Question: This is just homework currently, but I am having trouble writing a SELECT statement for this question:
> Produce a result set showing department name, department description,
employee first name, and employee last name for ALL departments,
including those for whom no employee has been assigned. Sort by
department name.
I believe I have the SELECT, FROM, WHERE, and ORDER BY down, but the NOT EXISTS is where I am struggling.
Here is the table:

'''
SELECT deptName, deptDesc, empFirstName, empLastName
FROM department, employee
WHERE department.deptID=employee.deptID
AND NOT EXISTS (
SELECT deptName, deptDesc
FROM
ORDER BY deptName ;
'''
At this point I am just trying to include those for whom no employee has been assigned.
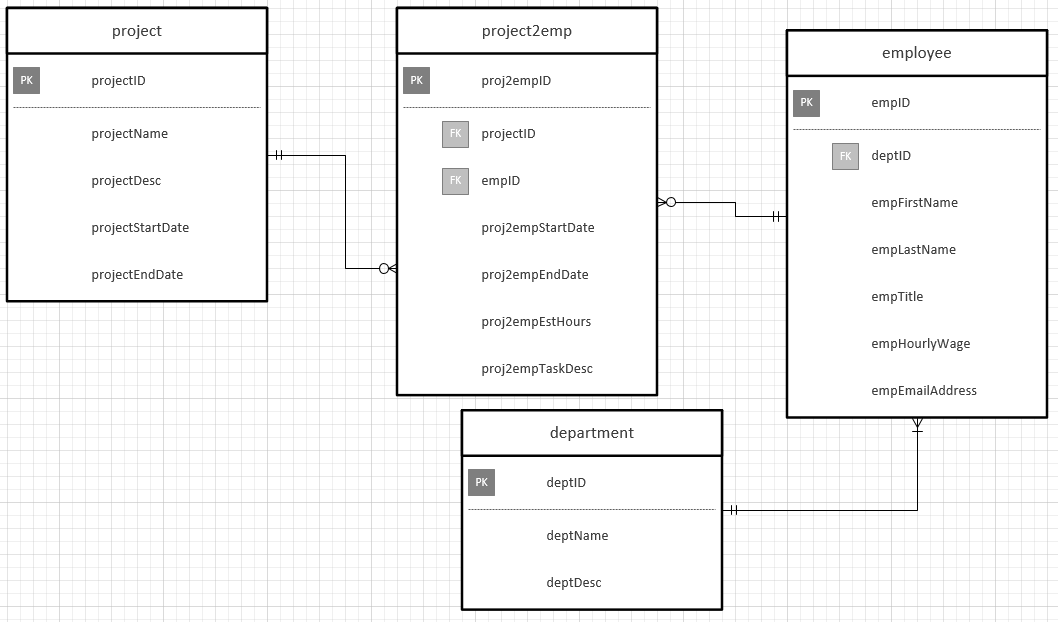
Answer: I believe you are looking for a LEFT JOIN instead: <URL>
You want to include everything from department, and also anything that matches from employee, but not just the intersection of the two.
NOT EXISTS will just return a boolean true or false if that inner query produces results with at least one row. I don't think that's what you want.
'''
SELECT deptName, deptDesc, empFirstName, empLastName
FROM department
LEFT JOIN employee on department.deptID=employee.deptID
ORDER BY deptName;
'''